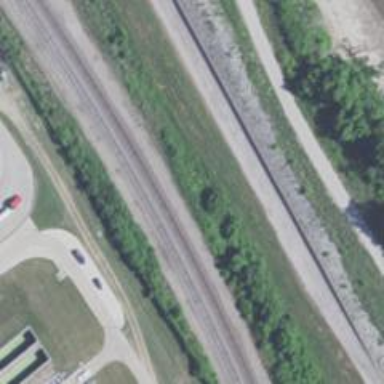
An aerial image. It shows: Railway siding with rails.